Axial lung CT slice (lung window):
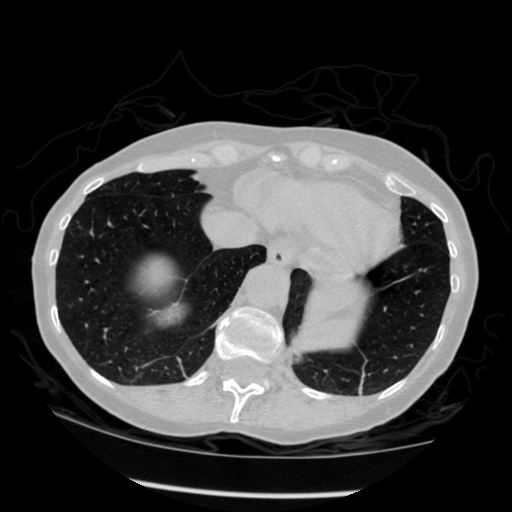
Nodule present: no